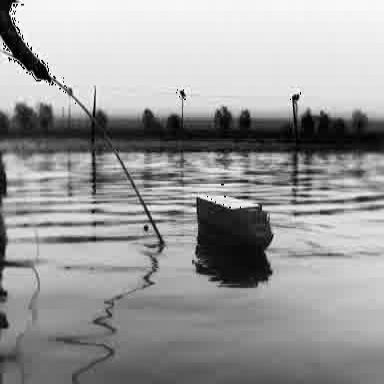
There is a fishing_boat in the infrared image.